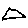
Label: triangle